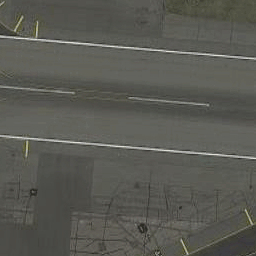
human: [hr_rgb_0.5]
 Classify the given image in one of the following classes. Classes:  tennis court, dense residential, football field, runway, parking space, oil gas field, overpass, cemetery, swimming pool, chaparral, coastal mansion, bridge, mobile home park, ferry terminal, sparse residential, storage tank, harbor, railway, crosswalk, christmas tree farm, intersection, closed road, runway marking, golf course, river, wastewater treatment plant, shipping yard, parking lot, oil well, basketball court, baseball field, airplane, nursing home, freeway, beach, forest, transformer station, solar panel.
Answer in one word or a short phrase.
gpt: runway